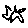
Label: star